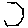
Label: hexagon